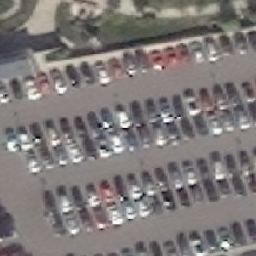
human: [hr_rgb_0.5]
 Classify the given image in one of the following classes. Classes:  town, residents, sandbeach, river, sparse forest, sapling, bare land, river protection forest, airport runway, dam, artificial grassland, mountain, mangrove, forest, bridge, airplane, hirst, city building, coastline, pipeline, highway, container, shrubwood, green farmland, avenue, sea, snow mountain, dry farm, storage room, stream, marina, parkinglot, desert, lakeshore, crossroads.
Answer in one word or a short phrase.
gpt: parkinglot